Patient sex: F
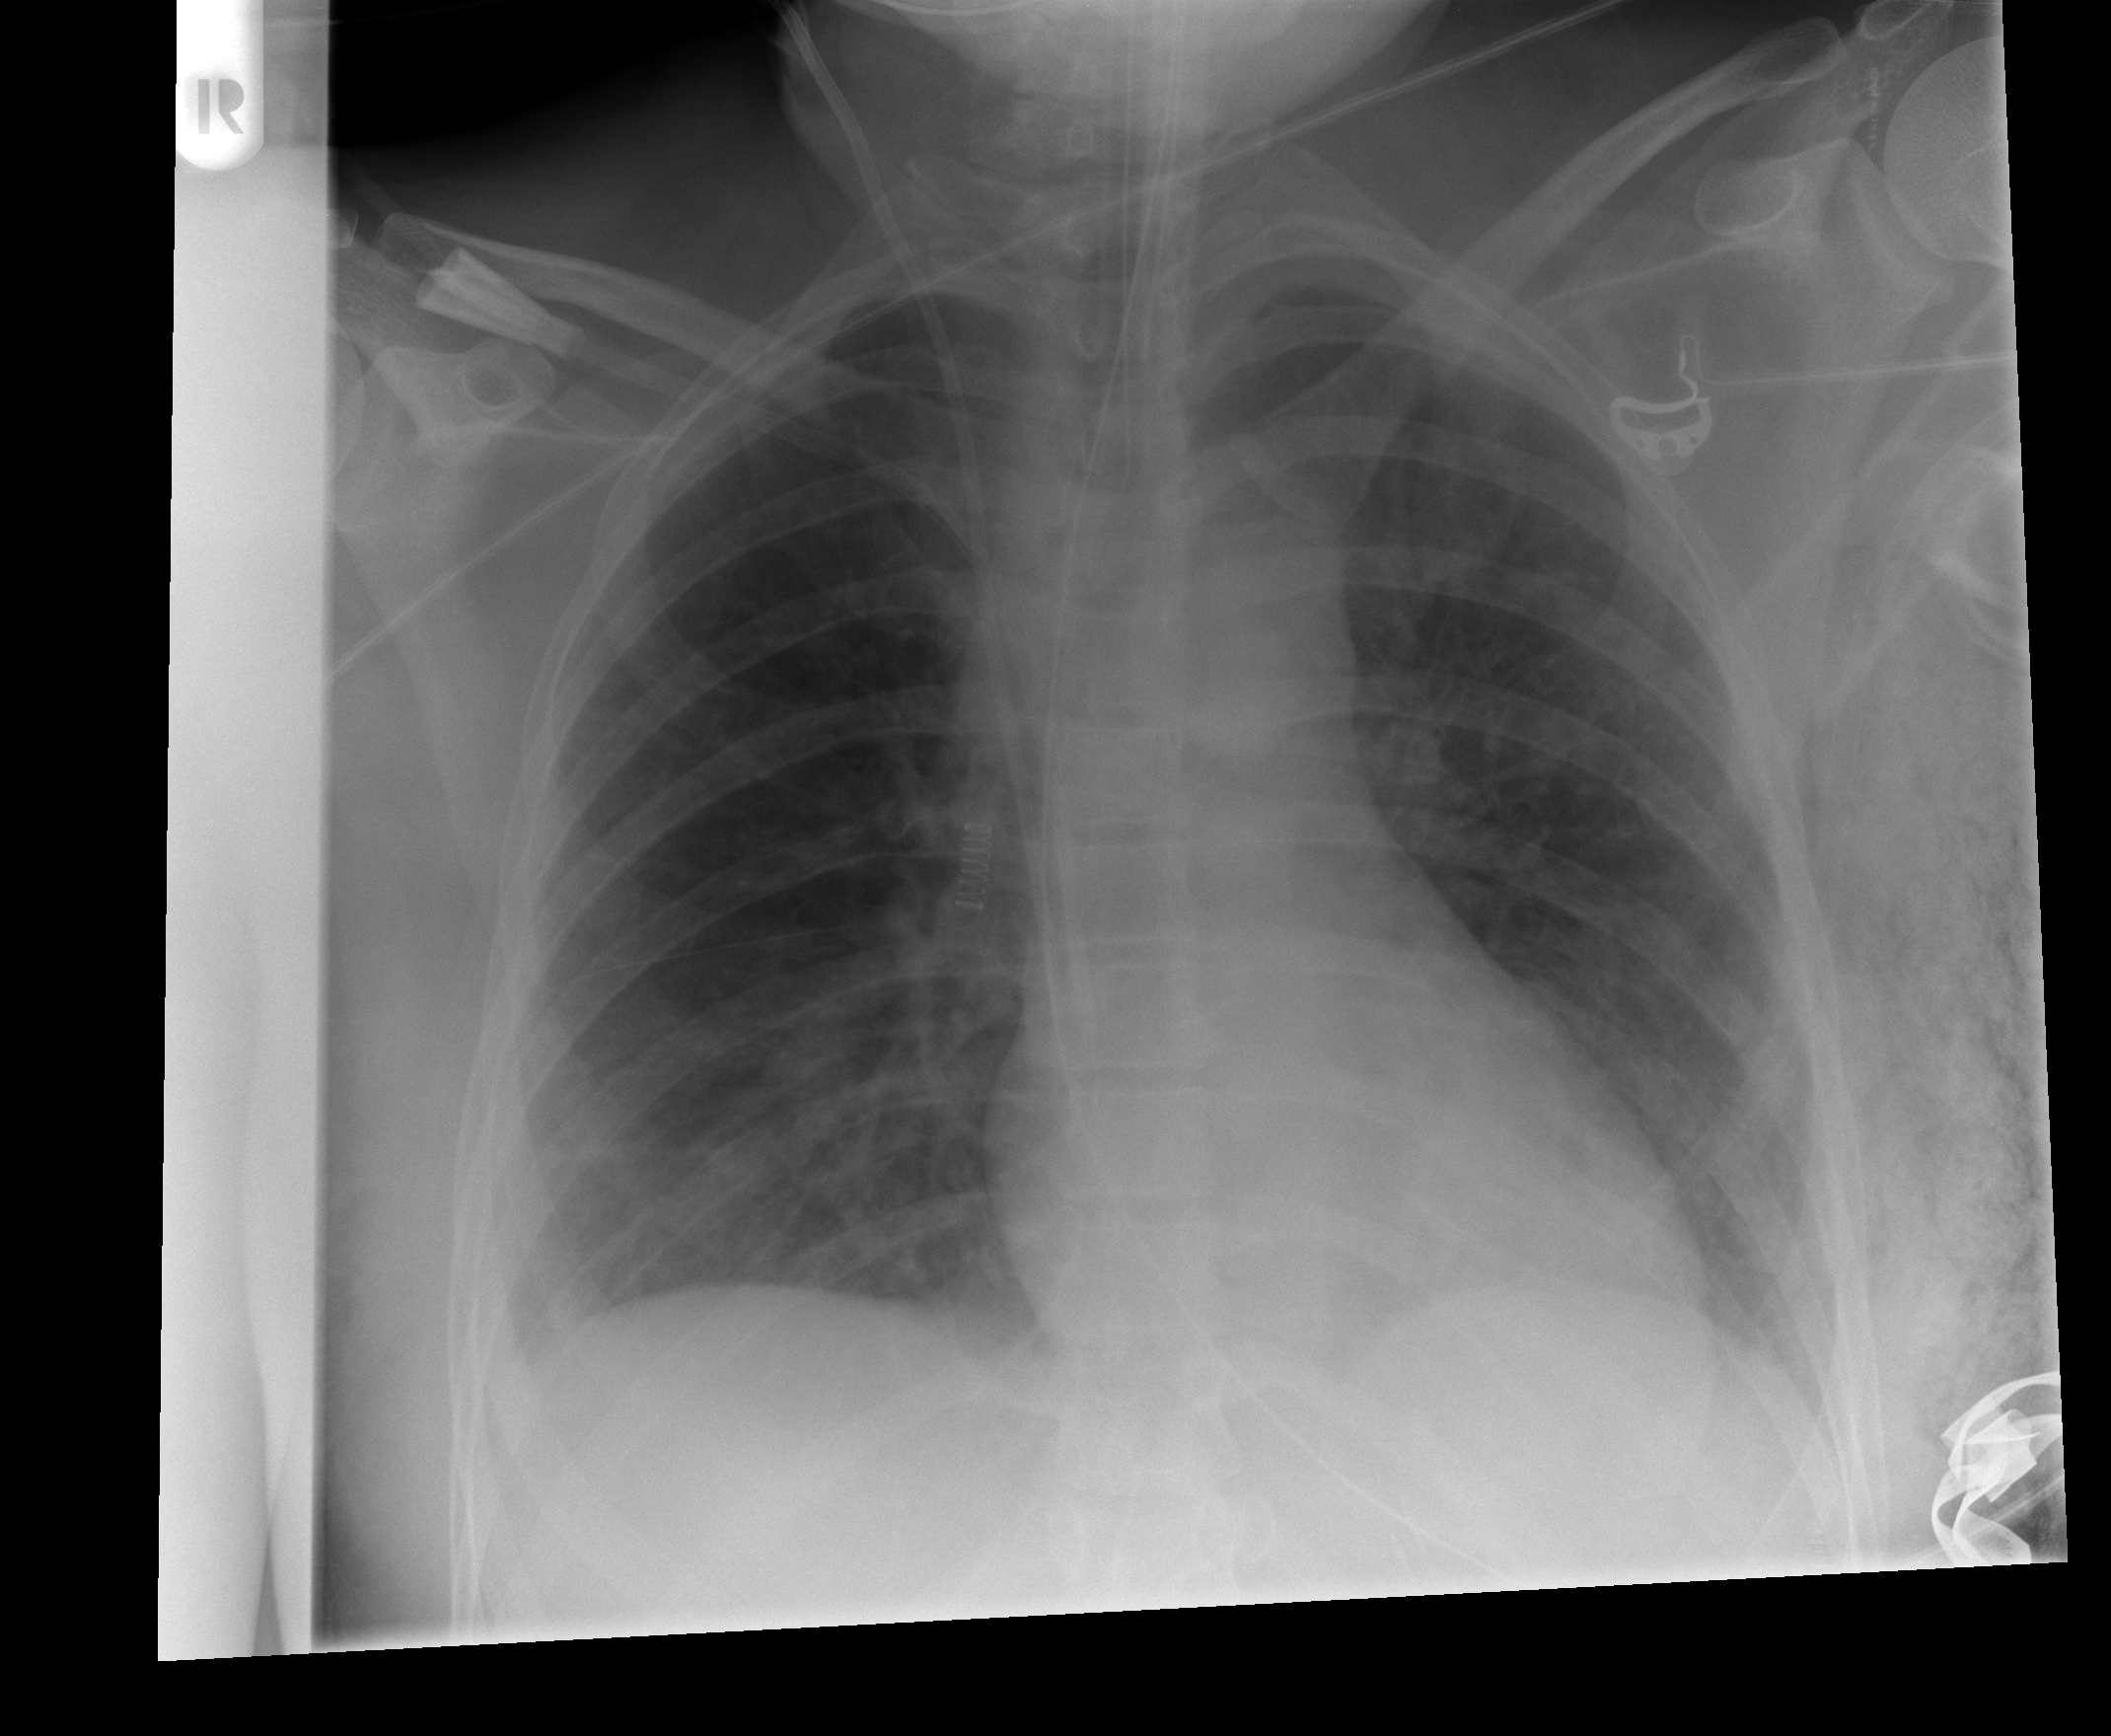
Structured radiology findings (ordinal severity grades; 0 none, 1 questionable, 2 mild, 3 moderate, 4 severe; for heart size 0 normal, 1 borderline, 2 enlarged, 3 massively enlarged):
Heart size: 0
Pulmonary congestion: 0
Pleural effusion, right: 0
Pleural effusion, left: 0
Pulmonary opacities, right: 1
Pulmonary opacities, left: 1
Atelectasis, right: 1
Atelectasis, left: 1